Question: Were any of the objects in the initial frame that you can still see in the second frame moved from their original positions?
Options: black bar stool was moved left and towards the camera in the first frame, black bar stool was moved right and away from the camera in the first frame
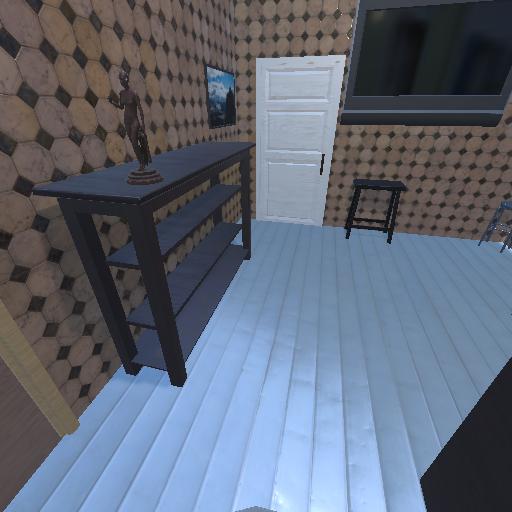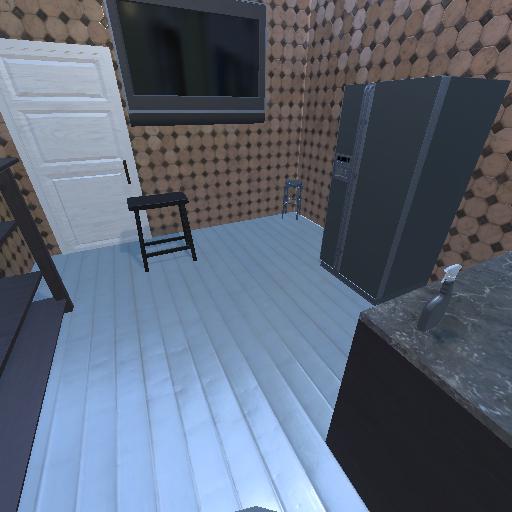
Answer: black bar stool was moved left and towards the camera in the first frame